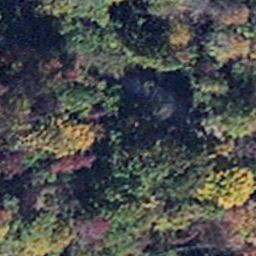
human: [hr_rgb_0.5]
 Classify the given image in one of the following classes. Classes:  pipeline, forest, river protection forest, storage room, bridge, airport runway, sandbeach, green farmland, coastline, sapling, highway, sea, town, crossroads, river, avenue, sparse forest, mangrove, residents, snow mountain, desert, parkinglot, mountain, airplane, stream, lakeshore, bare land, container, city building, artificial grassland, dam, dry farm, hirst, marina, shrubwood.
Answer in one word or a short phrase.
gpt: mangrove